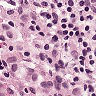
Metastatic tissue present: no